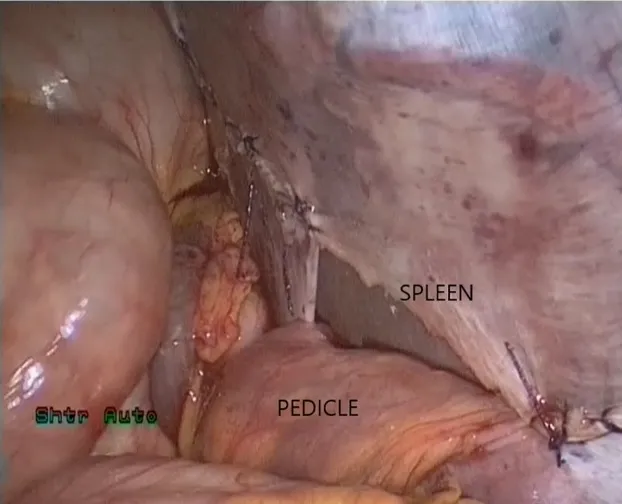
Spleen.
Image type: medical_photograph (other_medical_photograph)